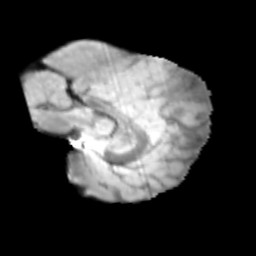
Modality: T2w
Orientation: sagittal
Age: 9
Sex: male
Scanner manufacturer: siemens
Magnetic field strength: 3 T
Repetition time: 3.8 s
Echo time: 0.07 s